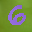
Label: 6